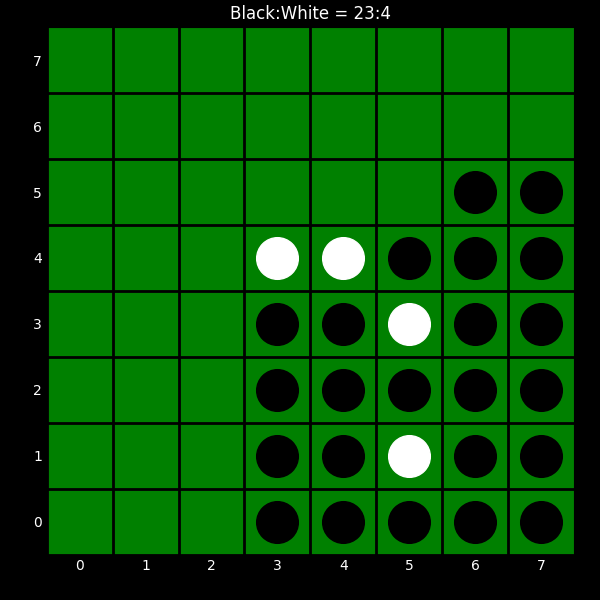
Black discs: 23
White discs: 4